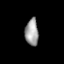
Tissue: prostate
Cell type: T cells
Senescence score: 0.249
Nuclear area (px): 349
Mean DAPI intensity: 158.461